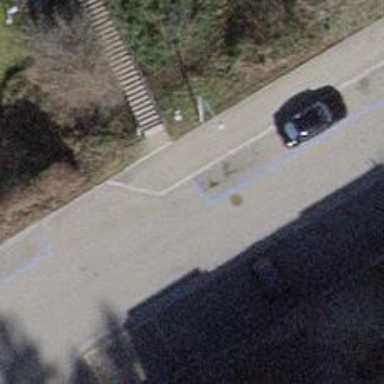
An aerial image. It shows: Road with steps.